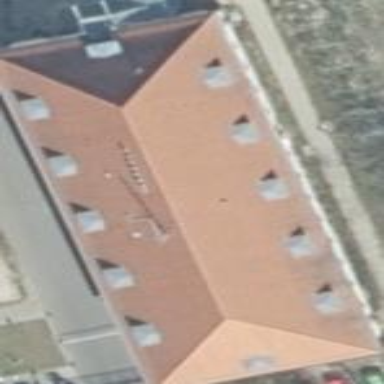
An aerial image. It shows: Police building.